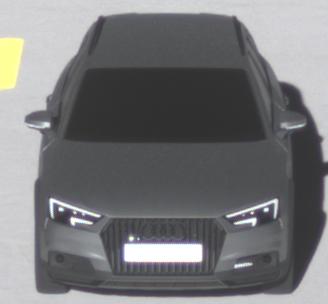
Make: Audi
Model: A4 Allroad 45 TFSI
Detailed model: A4 (B9) allroad
Model produced from: 2019/02
Model produced until: 2019/05
Doors: 5
Color: gray
Road condition: dry road
Daytime: morning or afternoon
Contrast: high contrast